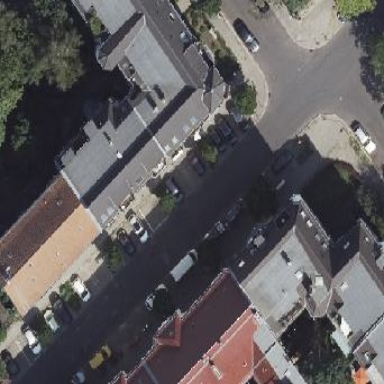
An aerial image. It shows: Street side parking with sett surface.